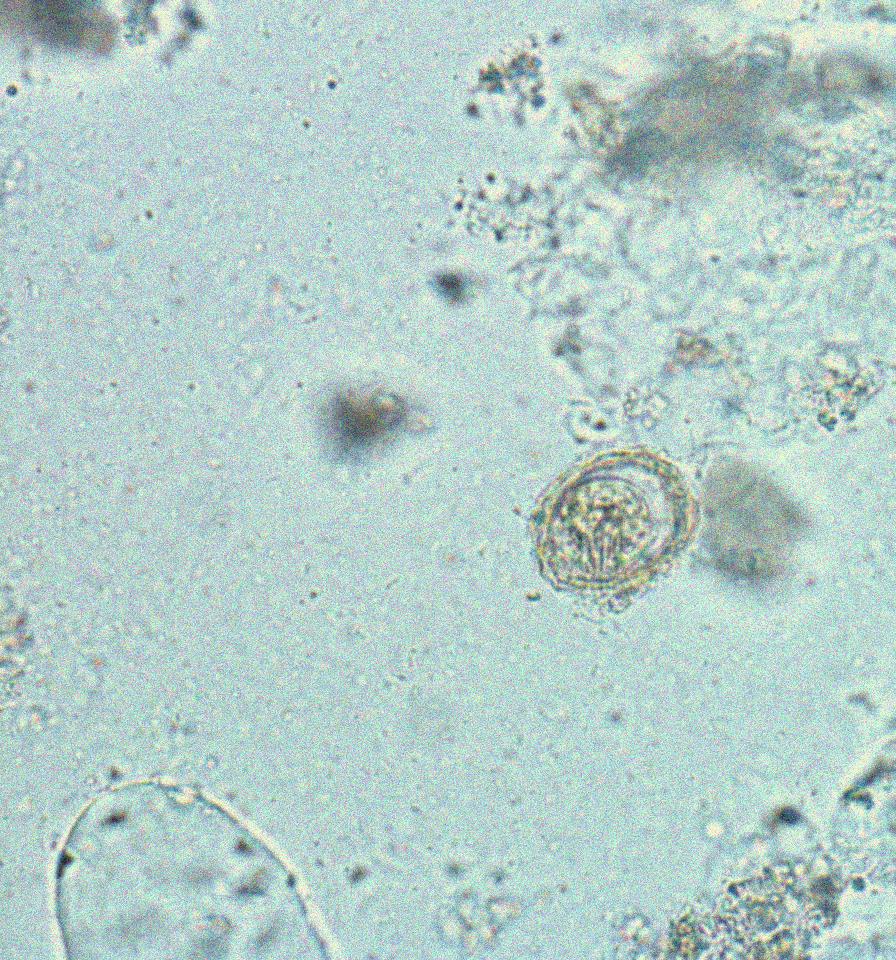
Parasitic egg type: Hymenolepis nana